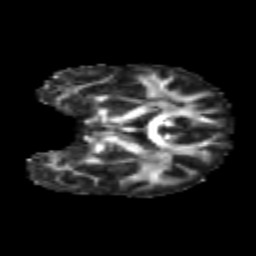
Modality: FA
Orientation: coronal
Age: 29
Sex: male
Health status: healthy